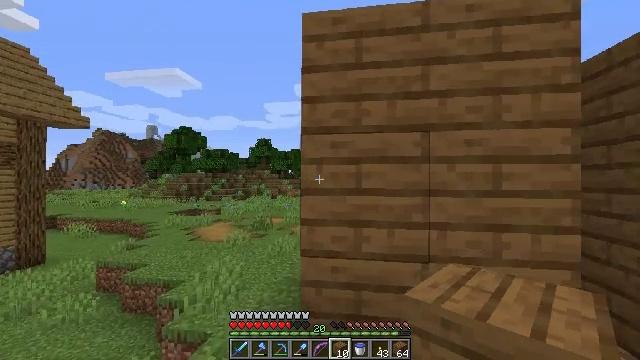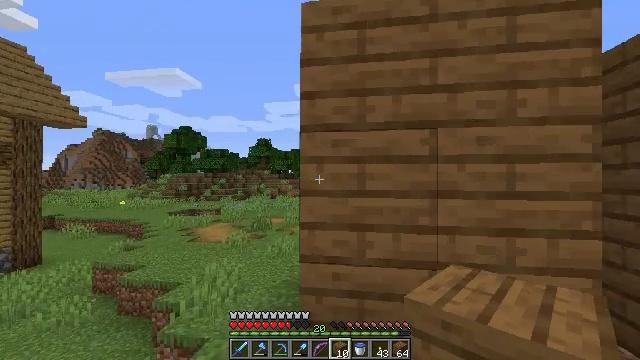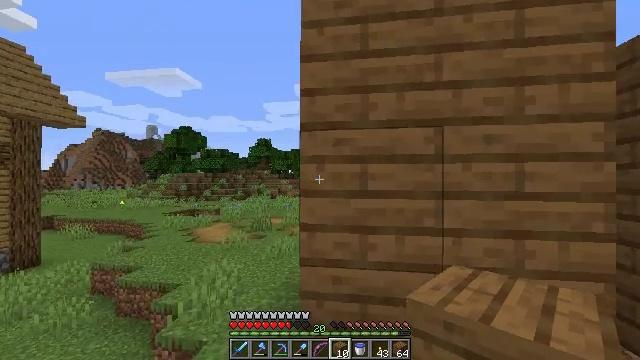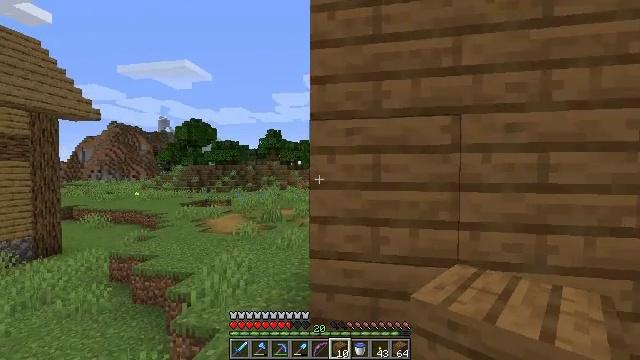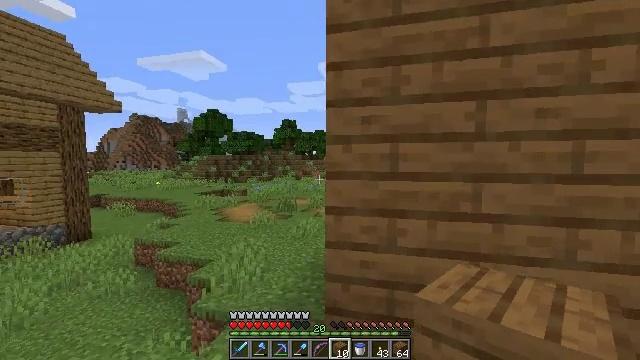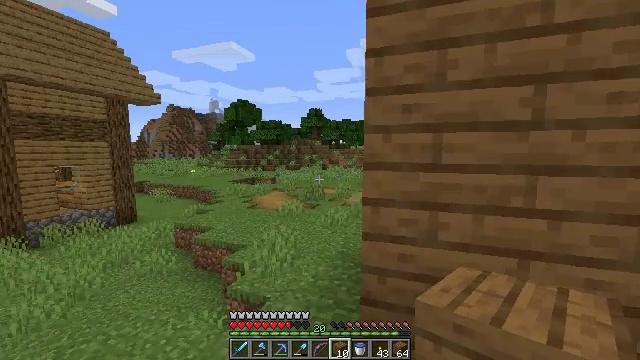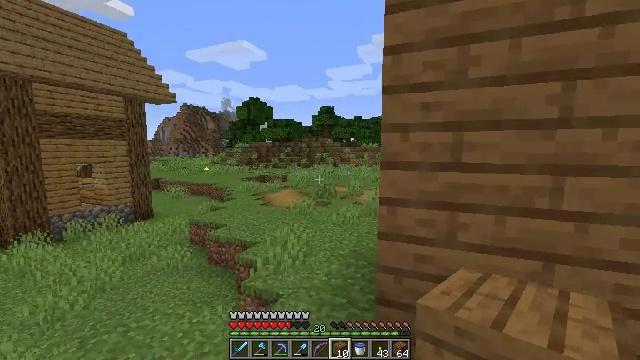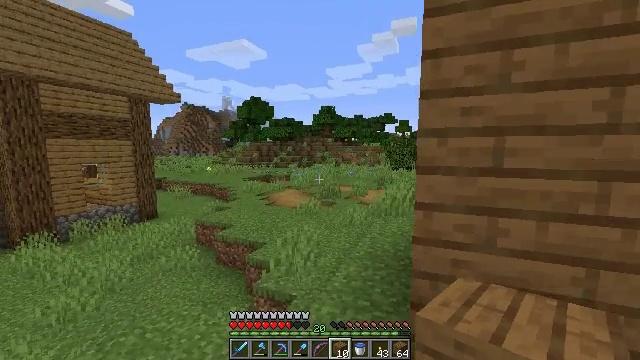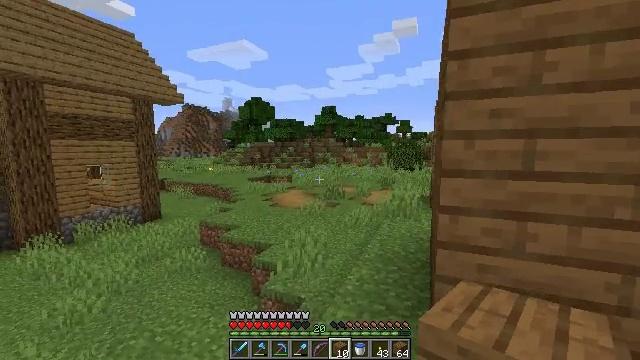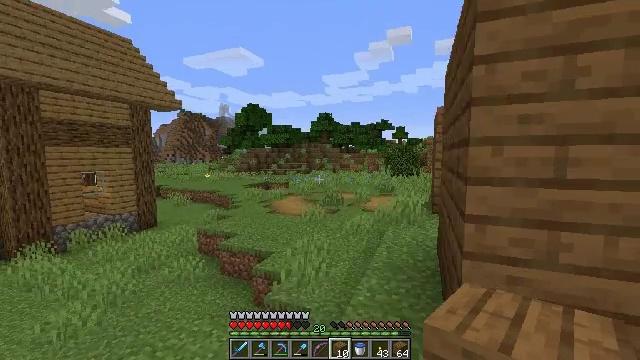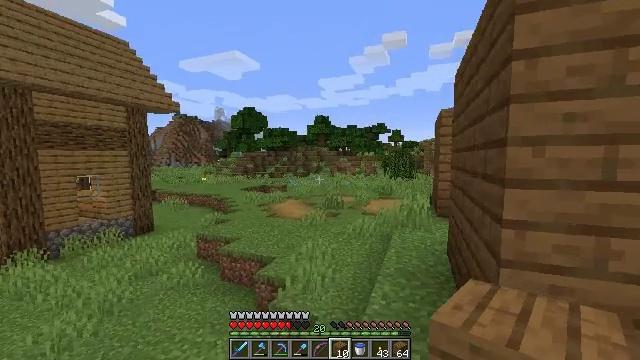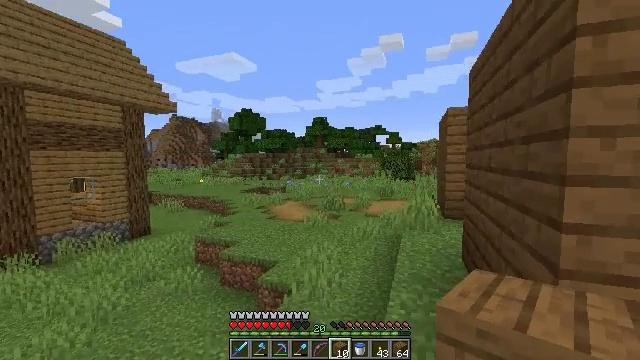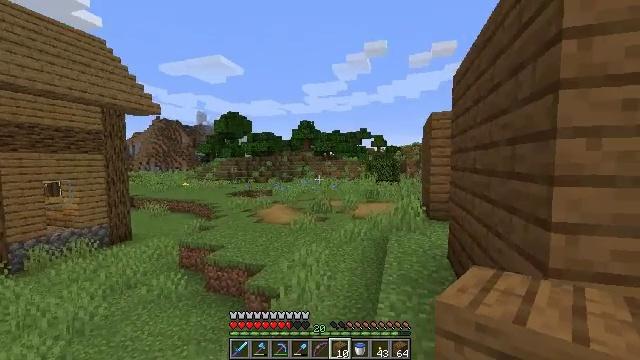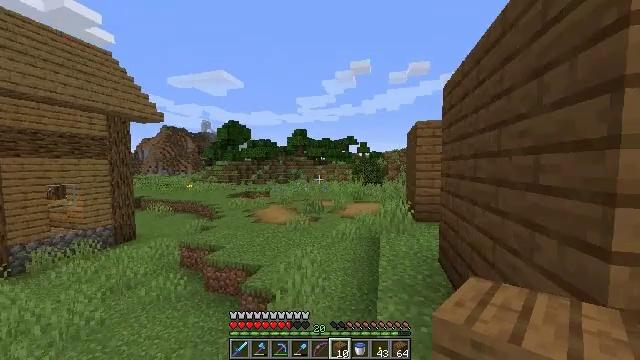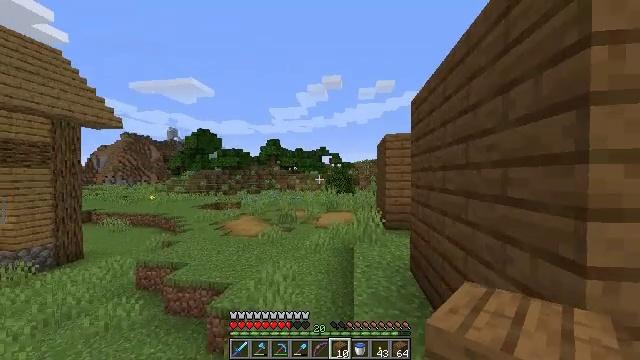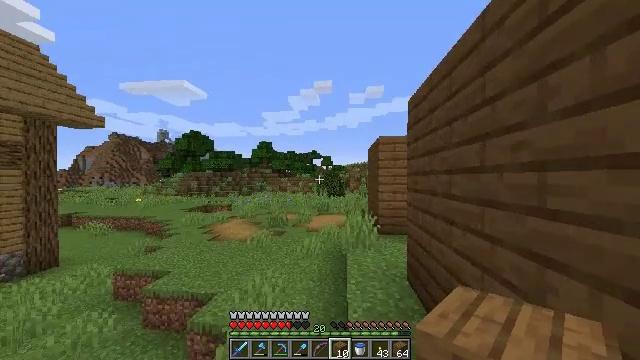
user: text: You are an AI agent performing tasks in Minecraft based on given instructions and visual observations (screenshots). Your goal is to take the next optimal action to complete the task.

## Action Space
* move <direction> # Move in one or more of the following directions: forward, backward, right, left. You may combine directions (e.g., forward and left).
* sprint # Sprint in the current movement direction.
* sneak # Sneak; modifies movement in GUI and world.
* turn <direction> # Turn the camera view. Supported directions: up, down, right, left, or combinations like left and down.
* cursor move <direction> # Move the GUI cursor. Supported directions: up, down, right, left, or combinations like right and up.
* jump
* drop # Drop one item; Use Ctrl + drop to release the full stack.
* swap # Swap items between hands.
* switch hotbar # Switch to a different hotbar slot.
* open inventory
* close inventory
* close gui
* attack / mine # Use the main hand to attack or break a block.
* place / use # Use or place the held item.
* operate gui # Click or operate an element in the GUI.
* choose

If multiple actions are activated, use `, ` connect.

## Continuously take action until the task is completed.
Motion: motion action
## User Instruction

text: Create a spruce trapdoor using spruce planks in the crafting grid.
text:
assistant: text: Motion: no_op
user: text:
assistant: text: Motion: no_op
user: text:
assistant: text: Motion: turn left and down
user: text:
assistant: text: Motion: turn left and down
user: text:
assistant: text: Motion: move left, turn left and down
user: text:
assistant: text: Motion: move left, turn left
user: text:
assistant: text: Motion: move left
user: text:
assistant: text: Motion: move forward and move left
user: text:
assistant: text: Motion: move forward and move left, turn up
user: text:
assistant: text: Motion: move forward and move left
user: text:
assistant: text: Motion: move forward, sprint
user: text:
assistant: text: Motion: move forward, sprint, turn right
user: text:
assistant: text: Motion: move forward, sprint, turn right
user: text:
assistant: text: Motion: move forward, sprint, turn right and up
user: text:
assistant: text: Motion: move forward, sprint, turn right
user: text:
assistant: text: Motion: move forward, sprint
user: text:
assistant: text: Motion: move forward, sprint
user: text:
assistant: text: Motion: move forward, sprint
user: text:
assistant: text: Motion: move forward, sprint, turn right
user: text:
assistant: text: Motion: move forward, sprint, turn right and up
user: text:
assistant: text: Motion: move forward, sprint, turn right and up
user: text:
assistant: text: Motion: move forward, sprint, turn right
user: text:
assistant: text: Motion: move forward, sprint
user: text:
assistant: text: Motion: move forward, sprint
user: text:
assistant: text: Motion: move forward, sprint
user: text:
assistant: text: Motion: move forward, sprint
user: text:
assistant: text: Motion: move forward, sprint
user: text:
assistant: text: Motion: move forward, sprint
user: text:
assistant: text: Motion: move forward, sprint, turn right
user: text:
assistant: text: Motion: move forward, turn right